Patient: sex F, age 56
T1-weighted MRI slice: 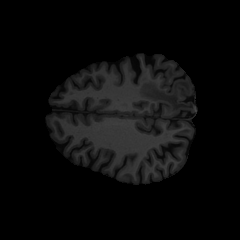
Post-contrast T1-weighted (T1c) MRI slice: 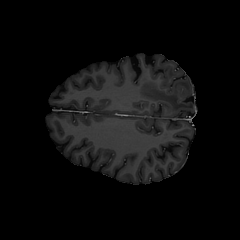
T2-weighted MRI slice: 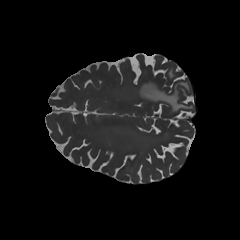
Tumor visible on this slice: yes
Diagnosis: Glioblastoma, IDH-wildtype
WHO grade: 4